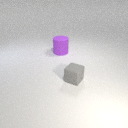
small gray rubber cube in front of large purple rubber cylinder